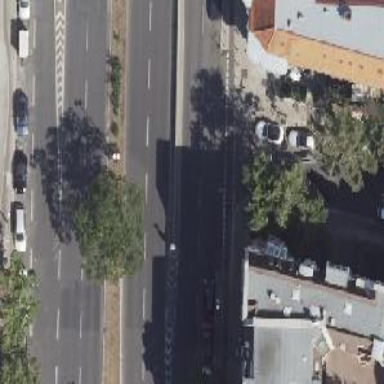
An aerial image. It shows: Asphalt footway with unmarked crossing.